Question: I'm trying to create a customized view to replace the default Outlook message reader ().

I can't seem to find any resources on this, is it even possible?
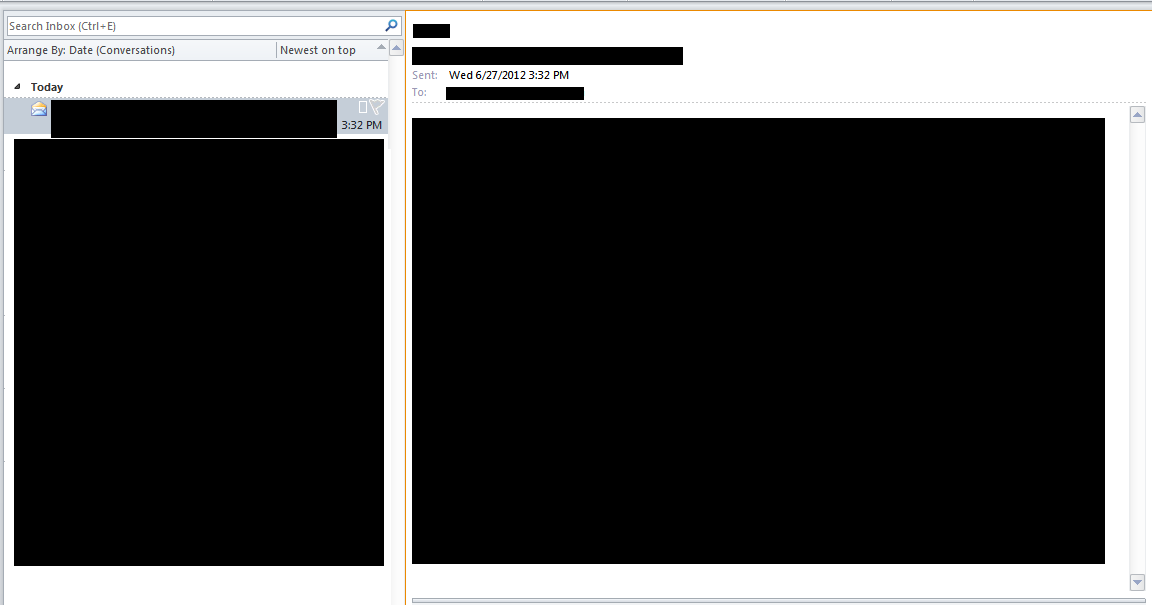
Answer: You are probably looking for or . The only way to achieve what you're after is by <URL>.
Here are two approaches:
1. Purchase AddIn Express which already handles the Win32 integration (see video here).
2. Build the Adjacent Region yourself using Win32 API calls.